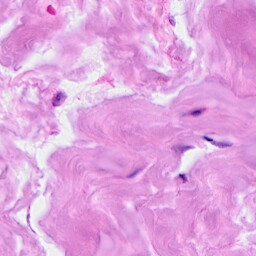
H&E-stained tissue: Breast